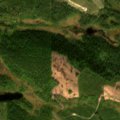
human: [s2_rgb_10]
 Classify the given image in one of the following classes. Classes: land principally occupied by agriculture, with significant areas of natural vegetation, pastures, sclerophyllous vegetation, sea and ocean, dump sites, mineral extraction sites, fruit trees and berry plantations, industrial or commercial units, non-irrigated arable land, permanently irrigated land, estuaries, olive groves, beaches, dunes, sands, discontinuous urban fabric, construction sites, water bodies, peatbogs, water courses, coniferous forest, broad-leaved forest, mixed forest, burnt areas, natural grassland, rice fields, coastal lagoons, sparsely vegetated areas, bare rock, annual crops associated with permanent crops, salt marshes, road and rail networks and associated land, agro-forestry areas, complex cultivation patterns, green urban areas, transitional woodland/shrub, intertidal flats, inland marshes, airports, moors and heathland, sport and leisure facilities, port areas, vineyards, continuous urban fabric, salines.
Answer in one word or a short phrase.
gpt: coniferous forest, transitional woodland/shrub